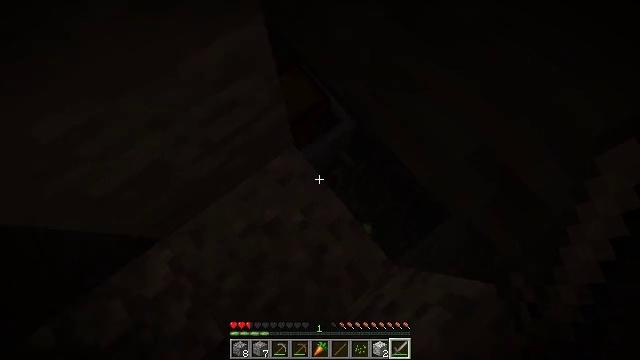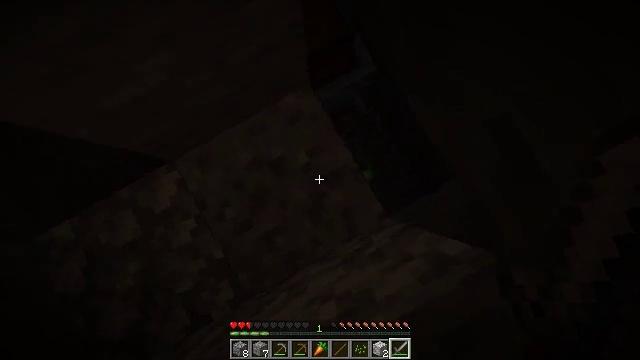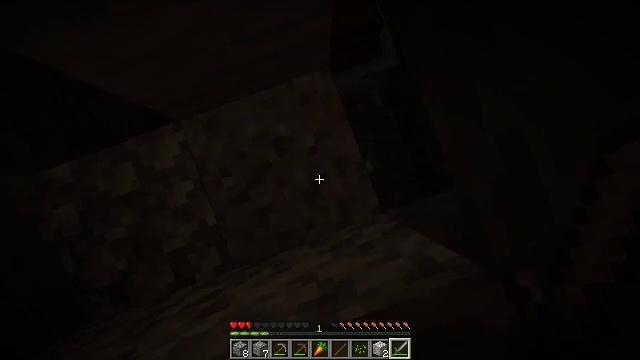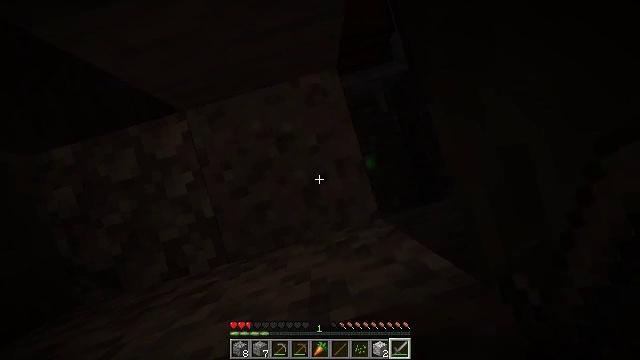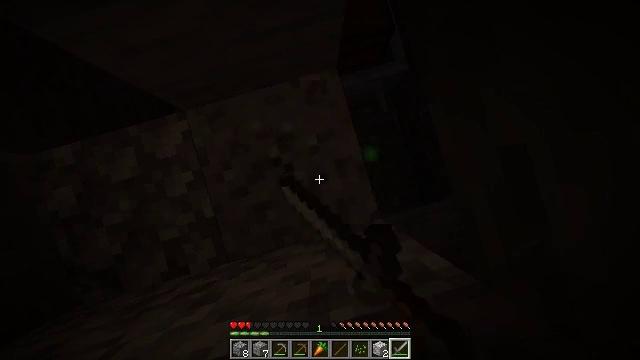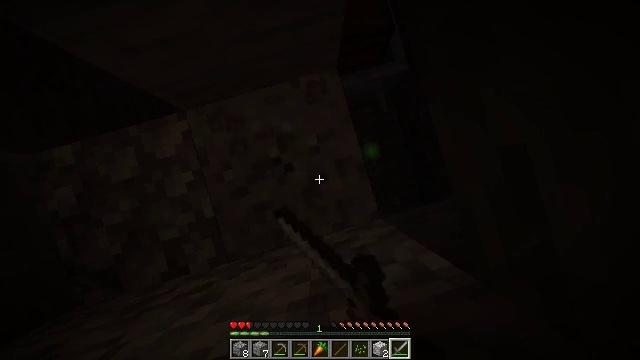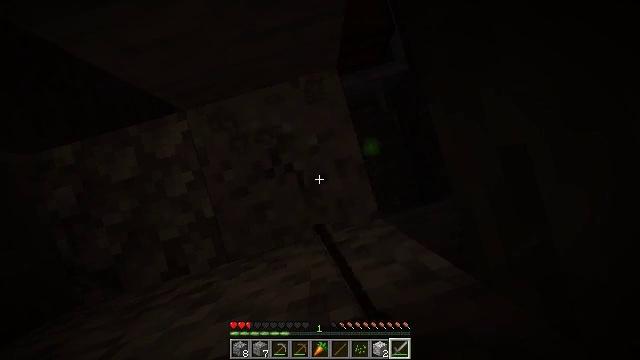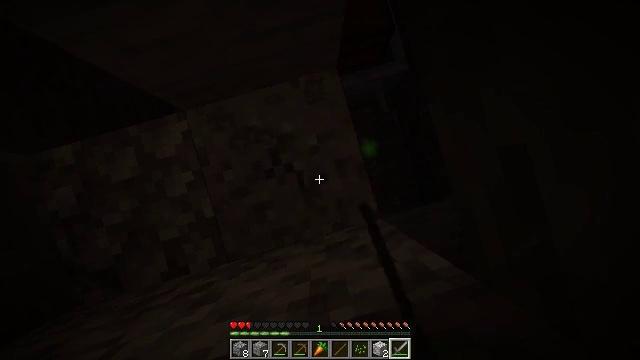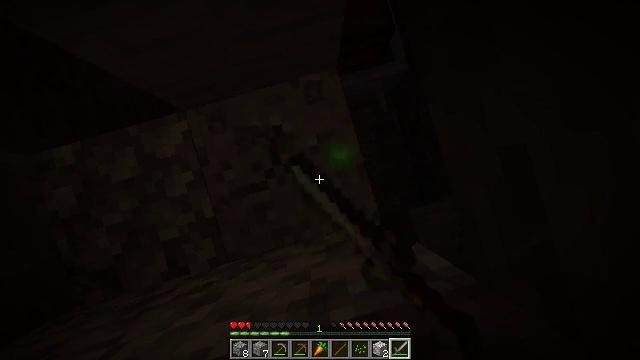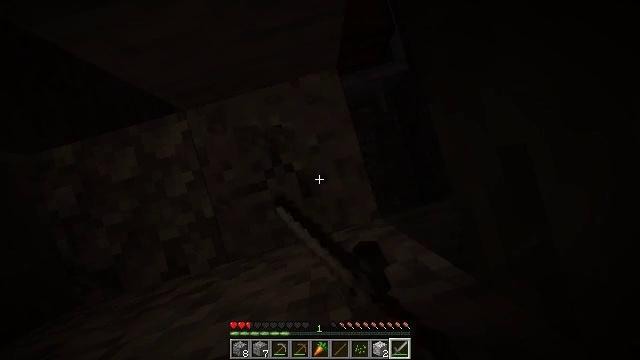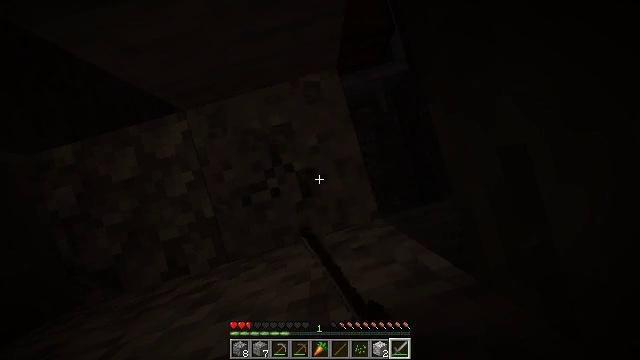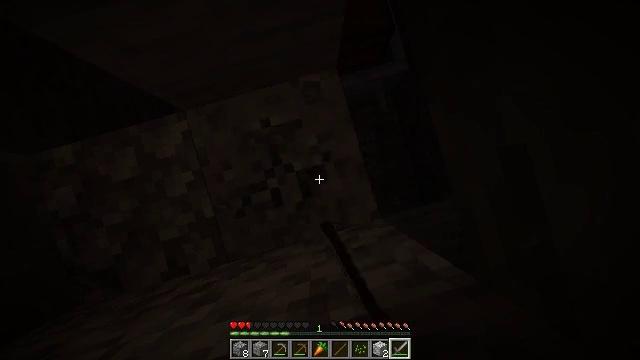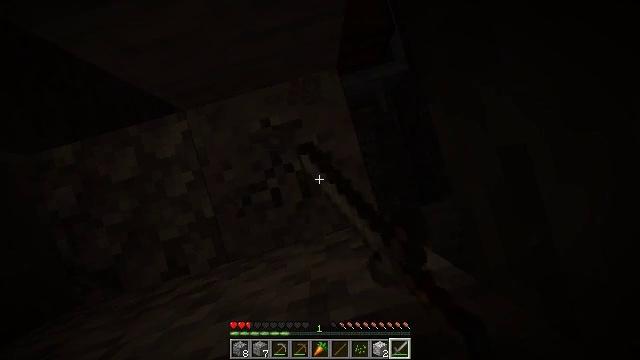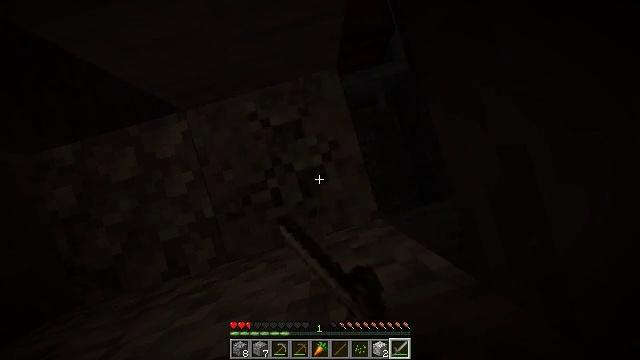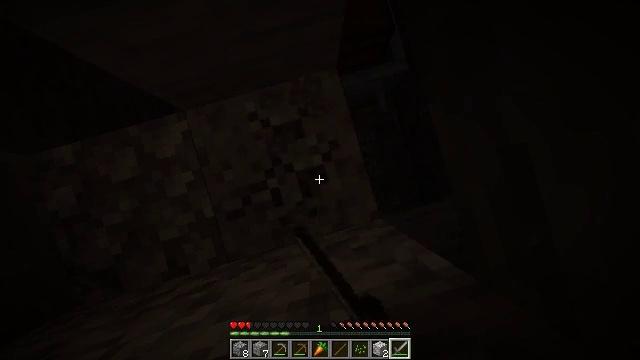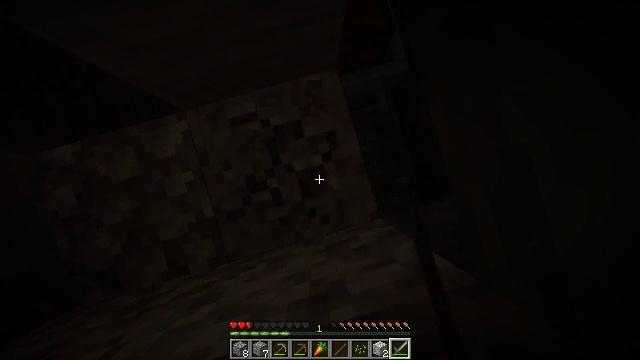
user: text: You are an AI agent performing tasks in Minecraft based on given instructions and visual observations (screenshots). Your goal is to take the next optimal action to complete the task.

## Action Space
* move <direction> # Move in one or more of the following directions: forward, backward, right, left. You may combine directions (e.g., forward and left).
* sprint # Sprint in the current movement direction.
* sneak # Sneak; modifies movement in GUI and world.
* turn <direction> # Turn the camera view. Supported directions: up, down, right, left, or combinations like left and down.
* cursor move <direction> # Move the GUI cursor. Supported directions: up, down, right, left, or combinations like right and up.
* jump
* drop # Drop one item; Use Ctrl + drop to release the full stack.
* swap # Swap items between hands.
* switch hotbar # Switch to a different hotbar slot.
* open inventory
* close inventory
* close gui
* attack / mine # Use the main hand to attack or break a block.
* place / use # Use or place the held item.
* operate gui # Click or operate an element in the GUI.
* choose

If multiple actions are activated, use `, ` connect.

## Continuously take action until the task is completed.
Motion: motion action
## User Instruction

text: Mine gravel from the ground.
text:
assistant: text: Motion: turn left and down
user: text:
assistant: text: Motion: turn left and down
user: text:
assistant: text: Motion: turn left and down, attack / mine
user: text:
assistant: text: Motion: attack / mine
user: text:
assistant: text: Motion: attack / mine
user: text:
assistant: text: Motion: attack / mine
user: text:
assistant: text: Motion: attack / mine
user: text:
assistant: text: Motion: attack / mine
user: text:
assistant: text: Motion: attack / mine
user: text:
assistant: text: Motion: attack / mine
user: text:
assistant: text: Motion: attack / mine
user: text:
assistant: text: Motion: attack / mine
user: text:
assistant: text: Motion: attack / mine
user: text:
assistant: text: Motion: attack / mine
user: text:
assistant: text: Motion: attack / mine
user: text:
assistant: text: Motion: attack / mine
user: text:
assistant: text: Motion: attack / mine
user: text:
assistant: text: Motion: attack / mine
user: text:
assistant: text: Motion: attack / mine
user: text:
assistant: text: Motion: attack / mine
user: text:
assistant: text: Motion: attack / mine
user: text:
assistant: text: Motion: attack / mine
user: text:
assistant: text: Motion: attack / mine
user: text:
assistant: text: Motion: attack / mine
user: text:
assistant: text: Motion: attack / mine
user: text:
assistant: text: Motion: attack / mine
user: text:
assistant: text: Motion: turn right, attack / mine
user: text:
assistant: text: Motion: move forward, turn right and up
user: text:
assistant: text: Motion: move forward, turn right and up
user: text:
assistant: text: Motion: move forward, turn right and up